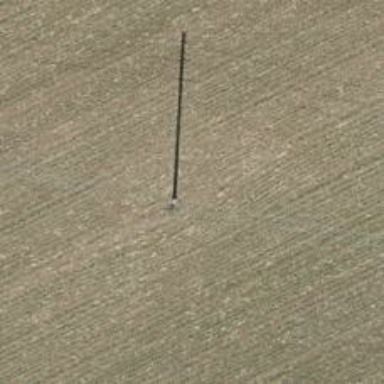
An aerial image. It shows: Power pole.